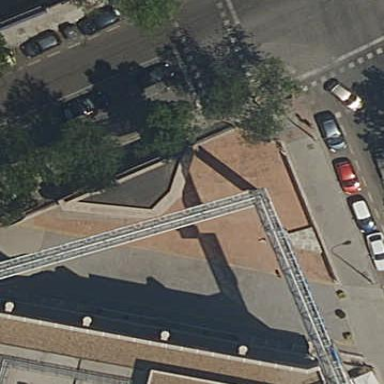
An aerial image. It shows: Parking building.